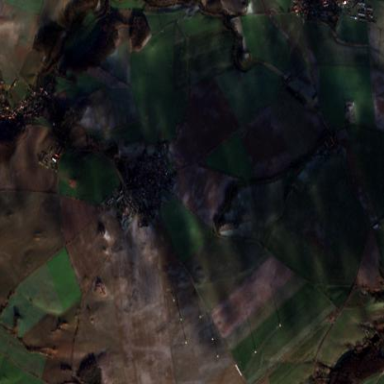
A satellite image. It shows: Picturesque farmland scene.